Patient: sex M, age 57
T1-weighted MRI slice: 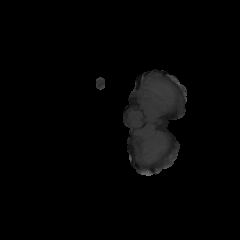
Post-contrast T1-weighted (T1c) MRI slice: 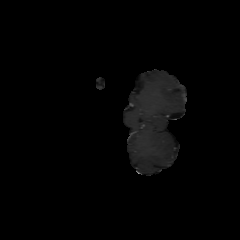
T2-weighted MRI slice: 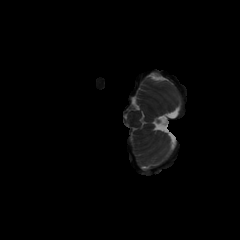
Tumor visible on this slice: no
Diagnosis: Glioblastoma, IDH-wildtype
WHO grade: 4